Field crop: tomato
Growth stage: 2
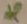
Species: solanum